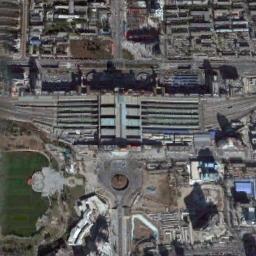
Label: railway_station